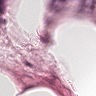
Metastatic tissue present: no